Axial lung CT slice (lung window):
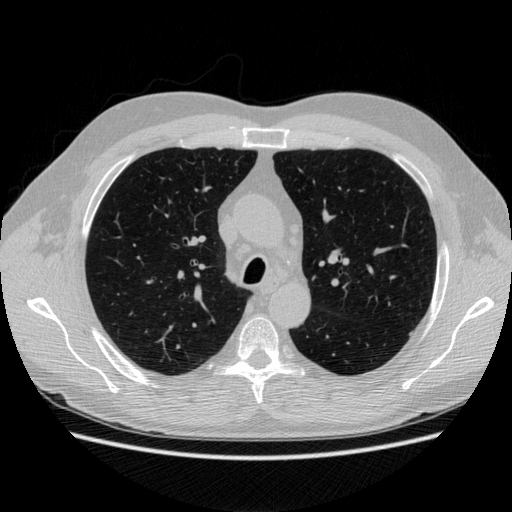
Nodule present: no